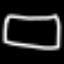
Label: square